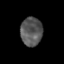
Tissue: lung
Cell type: Epithelial cells
Senescence score: 0.2411
Nuclear area (px): 610
Mean DAPI intensity: 87.164